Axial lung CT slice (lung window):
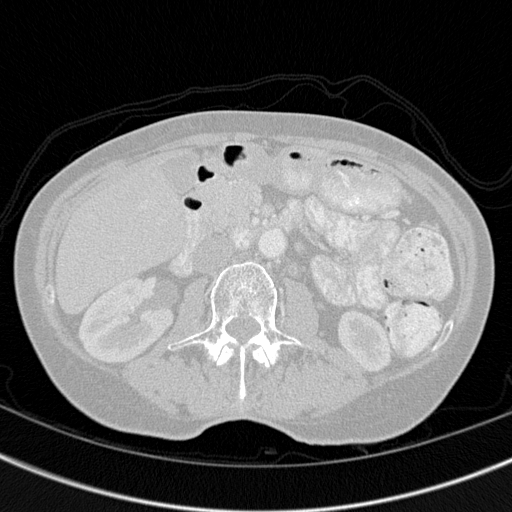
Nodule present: no